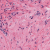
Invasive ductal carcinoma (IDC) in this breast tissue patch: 0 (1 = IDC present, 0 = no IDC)